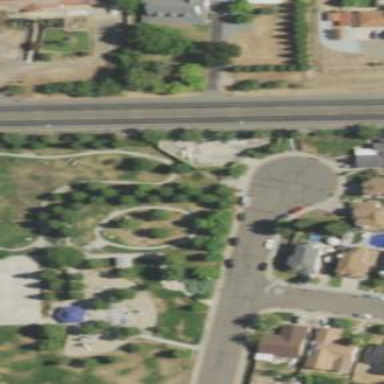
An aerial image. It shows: Fenced dog park area for leisure land.